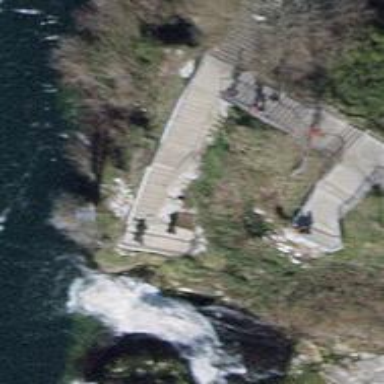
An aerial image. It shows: Set of concrete steps.